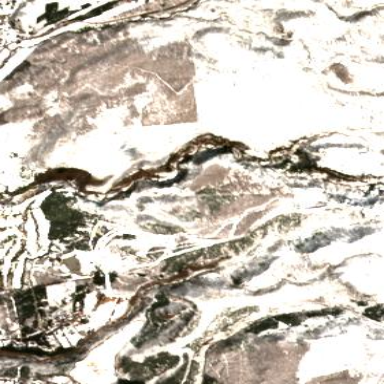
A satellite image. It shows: Winter sports area for skiing activities.